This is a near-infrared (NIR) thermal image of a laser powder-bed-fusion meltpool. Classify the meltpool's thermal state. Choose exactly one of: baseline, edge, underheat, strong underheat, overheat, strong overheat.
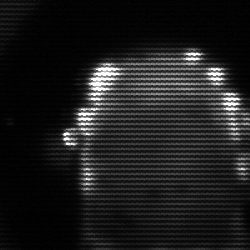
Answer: baseline